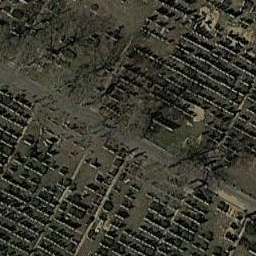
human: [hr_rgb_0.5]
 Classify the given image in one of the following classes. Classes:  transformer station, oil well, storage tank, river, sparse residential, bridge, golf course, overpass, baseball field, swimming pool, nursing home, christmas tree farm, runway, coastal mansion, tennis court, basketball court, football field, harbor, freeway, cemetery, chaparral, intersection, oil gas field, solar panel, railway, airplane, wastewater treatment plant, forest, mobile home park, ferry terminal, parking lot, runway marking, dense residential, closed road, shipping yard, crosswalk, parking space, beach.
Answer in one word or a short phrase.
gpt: cemetery